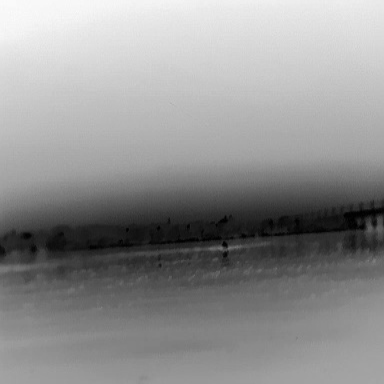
There is a warship in the infrared image.